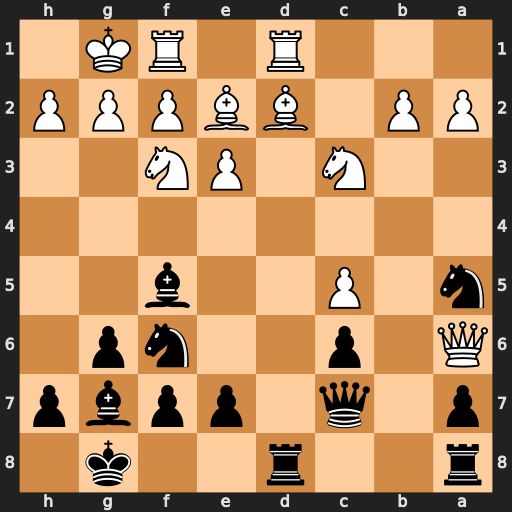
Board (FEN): r2r2k1/p1q1ppbp/Q1p2np1/n1P2b2/8/2N1PN2/PP1BBPPP/3R1RK1
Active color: b
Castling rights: -
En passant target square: -
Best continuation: Bc8 Nd5 Bxa6 Nxc7 Bxe2